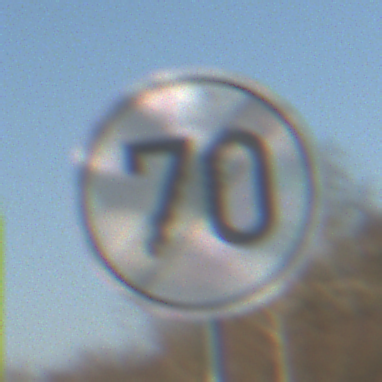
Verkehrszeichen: EndeGeschwindigkeit70
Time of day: MorningAfternoon
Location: Outdoor (Nature)
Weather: PartlyCloudy
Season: NotSpecified
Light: Natural